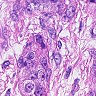
Metastatic tissue present: yes